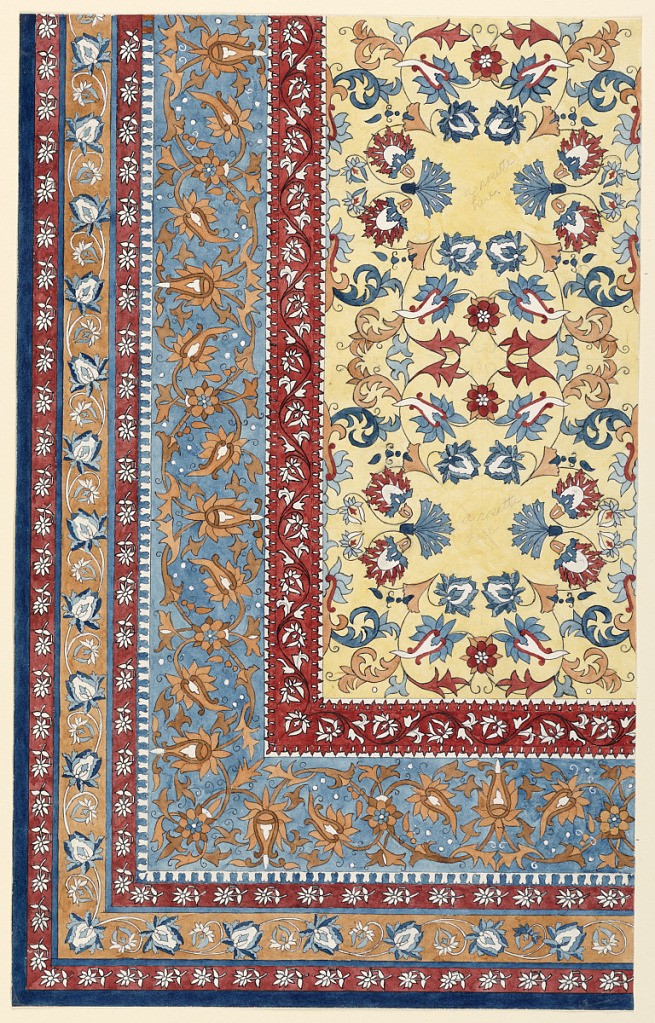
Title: Design for a rug
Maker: Unknown
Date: about 1905 (?)
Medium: Pen and ink, watercolor on paper
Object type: Drawing
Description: Vertical rectangle. Design for the lower right section of a rug, in the Oriental style. Central field and borders show use of stylized flower motifs.